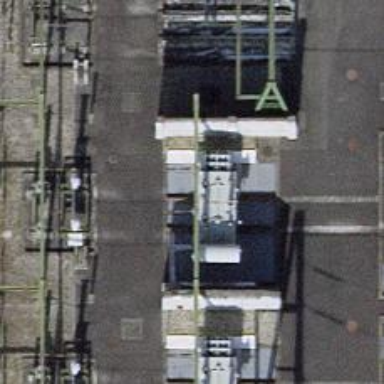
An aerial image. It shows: Insulator used in power equipment.